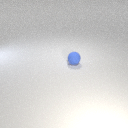
small blue rubber sphere